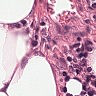
Metastatic tissue present: no